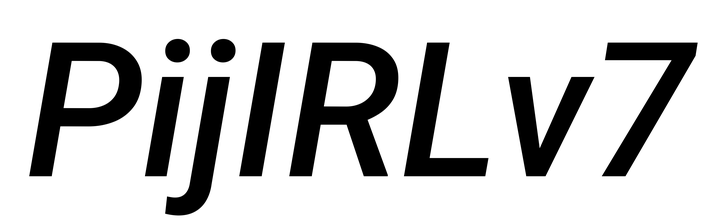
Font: Roboto-Italic_Medium_Italic